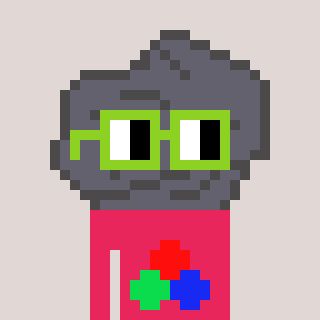
a pixel art character with square light green glasses, a rock-shaped head and a redpinkish-colored body on a warm background